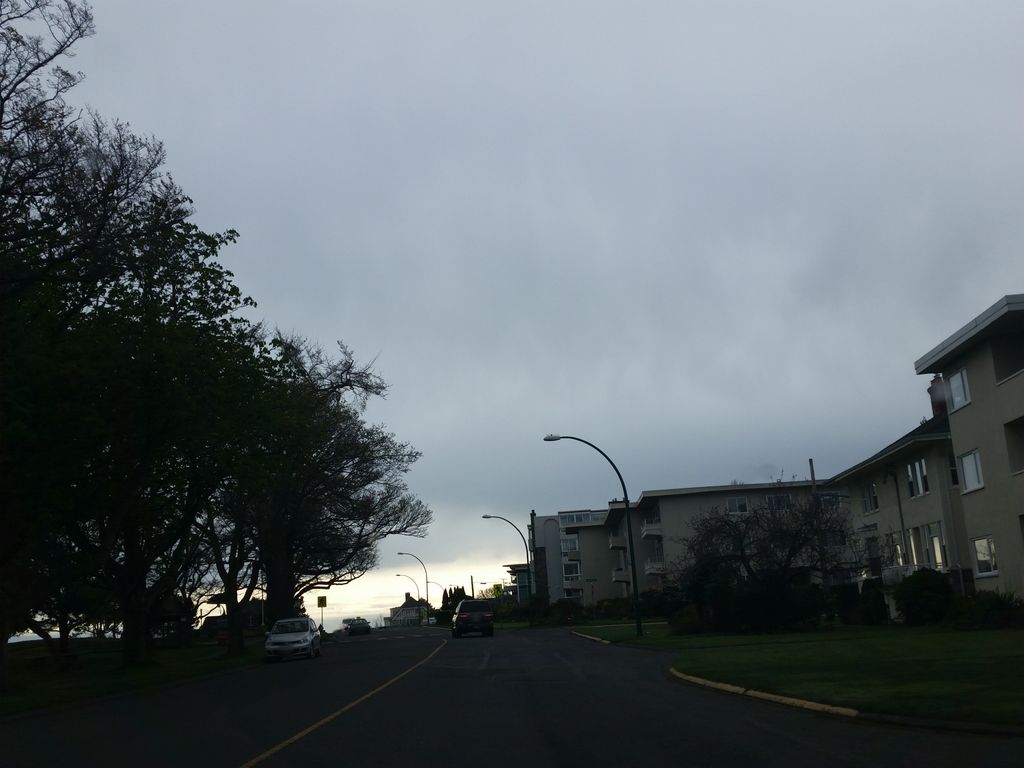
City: victoria